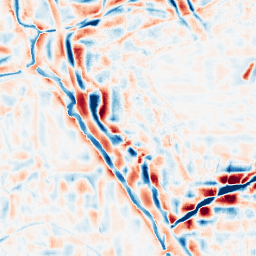
Category: wavelet
Decomposition family: wavelet_reverse_biorthogonal
Decomposition parameters: wavelet: rbio5.5
level: 4
Upsampling method: fft_zeropad
Upsampling parameters: scale: 2
Upsampling scale: 2